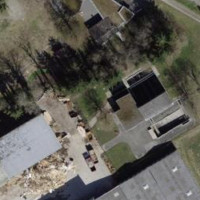
EUNIS habitat code: 55
Species observed at this site:
Lythrum salicaria
Fulica atra
Anas crecca
Alcedo atthis
Sturnus vulgaris
Orthetrum cancellatum
Fringilla coelebs
Passer montanus
Turdus merula
Muscicapa striata
Chroicocephalus ridibundus
Lycopus europaeus
Mentha aquatica
Hippocrepis emerus
Orthetrum brunneum
Hirundo rustica
Alnus glutinosa
Polyommatus icarus
Motacilla alba
Accipiter nisus